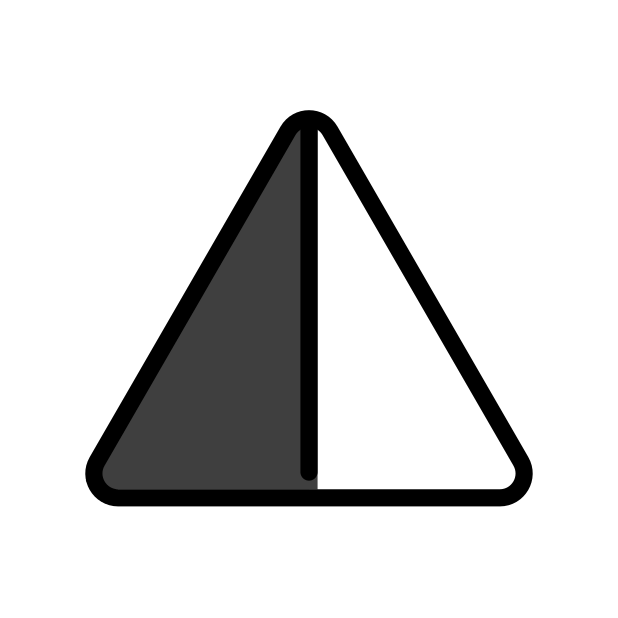
up-pointing triangle with left half black